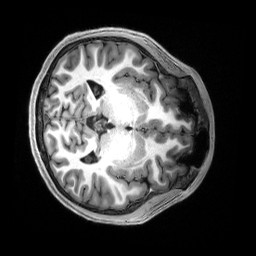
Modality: T1w
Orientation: axial
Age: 20
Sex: male
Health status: healthy
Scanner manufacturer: siemens
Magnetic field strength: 3 T
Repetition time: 2.5 s
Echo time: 0.00222 s